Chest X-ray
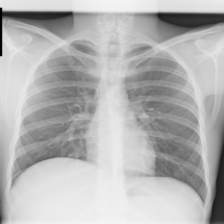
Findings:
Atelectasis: negative
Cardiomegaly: negative
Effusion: negative
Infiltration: negative
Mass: negative
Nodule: negative
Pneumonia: negative
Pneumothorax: negative
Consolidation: negative
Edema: negative
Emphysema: negative
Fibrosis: negative
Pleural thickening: negative
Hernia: negative